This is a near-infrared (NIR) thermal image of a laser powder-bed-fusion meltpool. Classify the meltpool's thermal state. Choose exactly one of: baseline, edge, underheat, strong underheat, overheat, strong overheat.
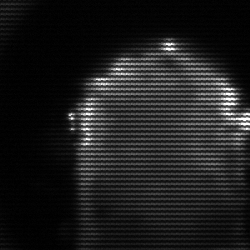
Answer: baseline